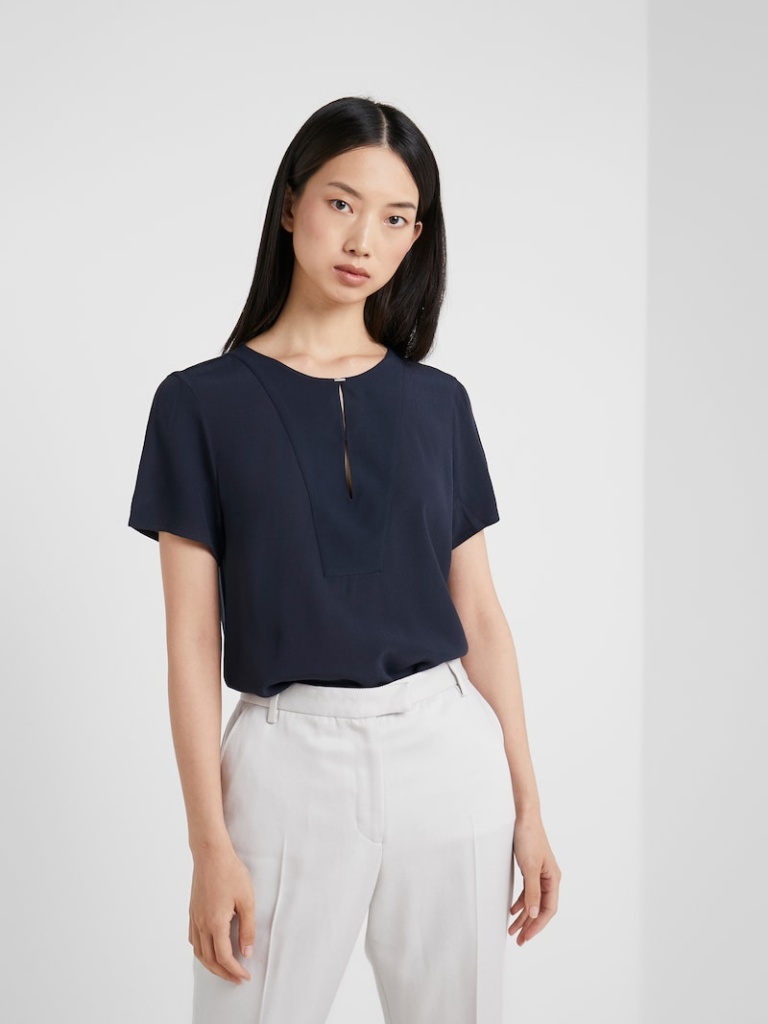
cotton relaxed short sleeve hip length Fully Tucked in v-neck blouse